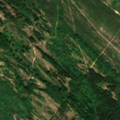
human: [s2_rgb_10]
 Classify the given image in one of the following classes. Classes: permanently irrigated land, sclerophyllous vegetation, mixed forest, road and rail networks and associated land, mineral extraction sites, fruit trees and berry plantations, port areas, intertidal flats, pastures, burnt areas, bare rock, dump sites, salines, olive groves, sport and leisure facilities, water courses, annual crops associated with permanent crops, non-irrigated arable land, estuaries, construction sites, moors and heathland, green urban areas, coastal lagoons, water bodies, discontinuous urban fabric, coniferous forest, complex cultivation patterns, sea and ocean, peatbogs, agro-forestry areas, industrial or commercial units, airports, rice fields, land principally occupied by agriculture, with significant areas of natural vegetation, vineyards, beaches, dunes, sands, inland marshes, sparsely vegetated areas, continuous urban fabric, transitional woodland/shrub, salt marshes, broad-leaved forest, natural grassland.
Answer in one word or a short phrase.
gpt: broad-leaved forest, mixed forest, natural grassland, transitional woodland/shrub